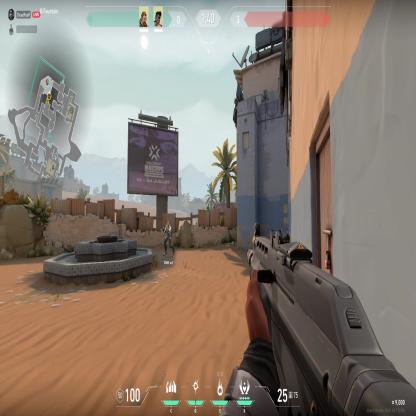
Label: teammate